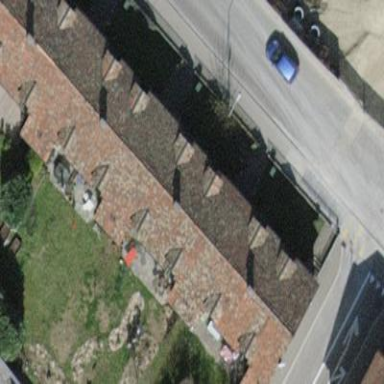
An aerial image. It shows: Gabled house with the roof oriented across.